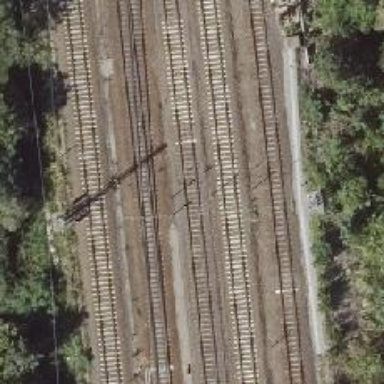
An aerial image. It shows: Railway signal.